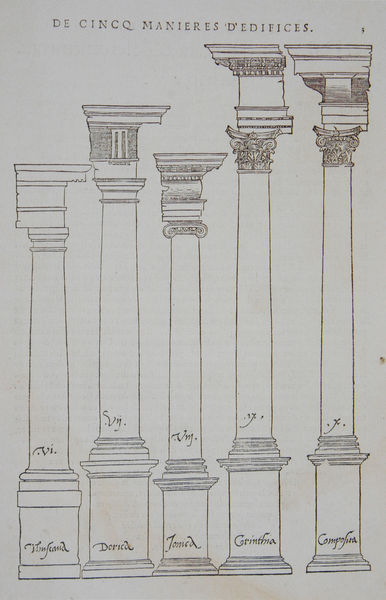
Titel: Die fünf Säulenordnungen
Künstler: Sebastiano Serlio
Standort: Detmold
Institution: Lippische Landesbibliothek
Schlagwörter: kämpfer, weiß, ausschnitt, köpfe, schmuck, schwarz, skizze, säule, säulen, zeichnung, gebäude, ornament, architektur, sockel, stein, fünf, schrift, papier, studie, formen, grafik, graphik, linien, französisch, detail, verzierung, platte, plinthe, antike, höhe, technik, schwarzweiss, schraffur, radierung, text, beschriftung, entwurf, schematisch, kapitelle, namen, rom, kapitell, art, römer, serie, gesims, ionisch, griechen, basis, dorisch, nummerierung, nummern, verschieden, korinthisch, kupferstich, töchter, schaft, beschreibung, details, kapitel, riss, aufriss, korintisch, plinthen, schäfte, basen, kämpferplatte, säulenordnung, latein, ordnung, bleistifft, lateinisch, fires, anleitung, beschrftung, ausschnitte, base, ähnlich, orament, arten, manier, sokel, vitruv, unterschiede, klassifizierung, korithisch, säulenformen, 5, asäulen, einordnung, klasifizierung, cinco, cincq, maniers, vedifices, basisch